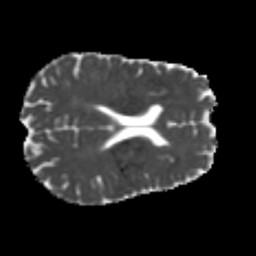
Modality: MD
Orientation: axial
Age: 25
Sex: male
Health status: healthy
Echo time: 0.074 s